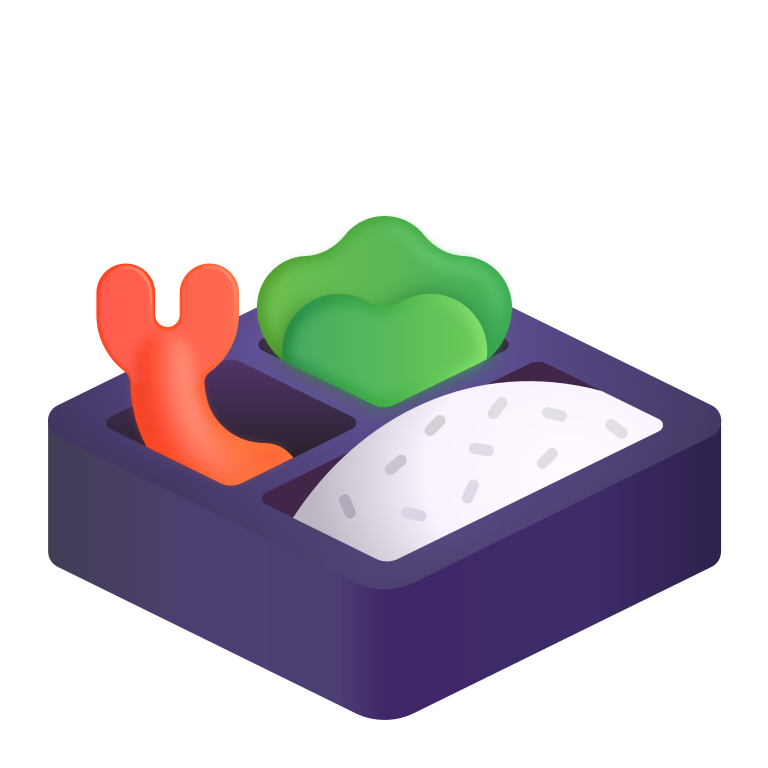
bento box color